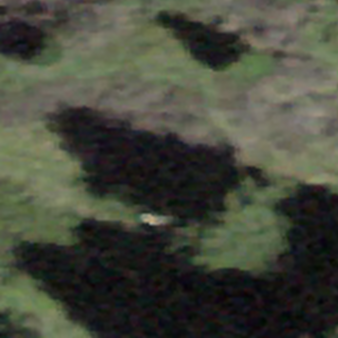
Label: other